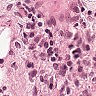
Metastatic tissue present: no